Question: I have .Net 3.5 WinForms application that require access to the Internet. But my company network uses dynamic proxy settings shown below. All my attempts to retrieve and use this setting got fail.
How to use this proxy in .net application?

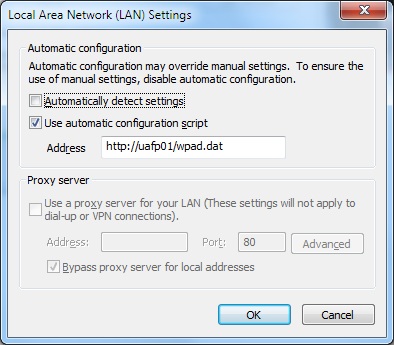
Answer: Please go through the following link: <URL>